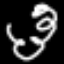
Label: squiggle